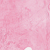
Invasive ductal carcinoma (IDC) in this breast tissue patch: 0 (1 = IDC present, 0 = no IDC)